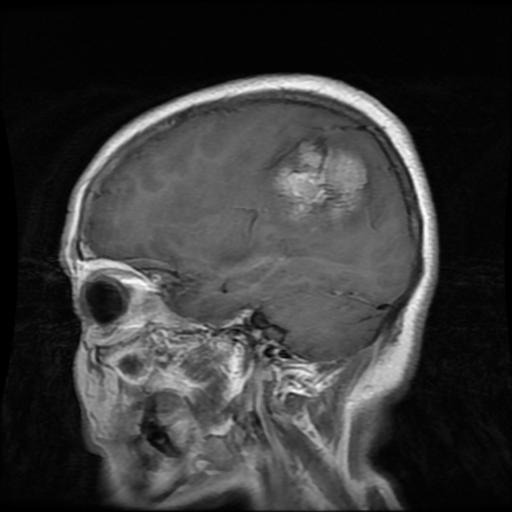
Label: meningioma